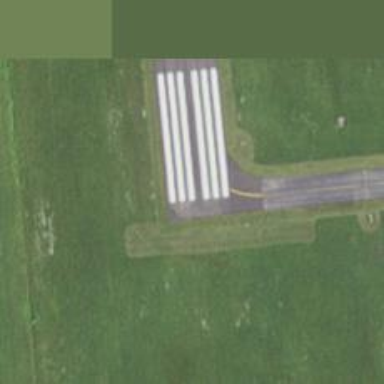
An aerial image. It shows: Asphalt runway at the airport.